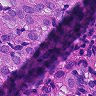
Metastatic tissue present: yes